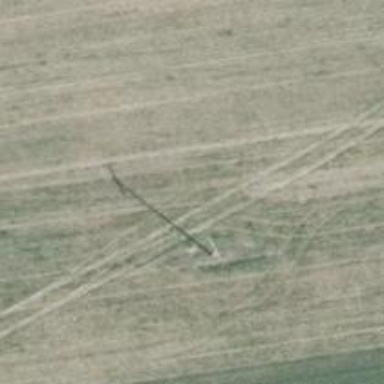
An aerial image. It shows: Power pole.